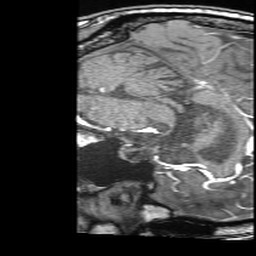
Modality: angio
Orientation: sagittal
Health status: ill
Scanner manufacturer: siemens
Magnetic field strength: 3 T
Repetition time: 0.022 s
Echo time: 0.0036 s